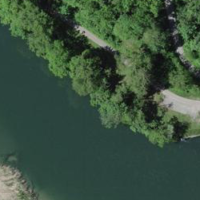
EUNIS habitat code: 15
Species observed at this site:
Cirsium arvense